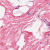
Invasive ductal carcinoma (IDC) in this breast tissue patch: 0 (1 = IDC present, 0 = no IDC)